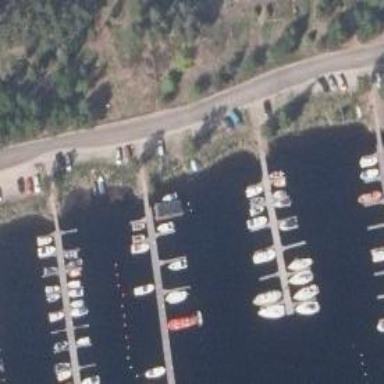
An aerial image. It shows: Marina on leisure land.